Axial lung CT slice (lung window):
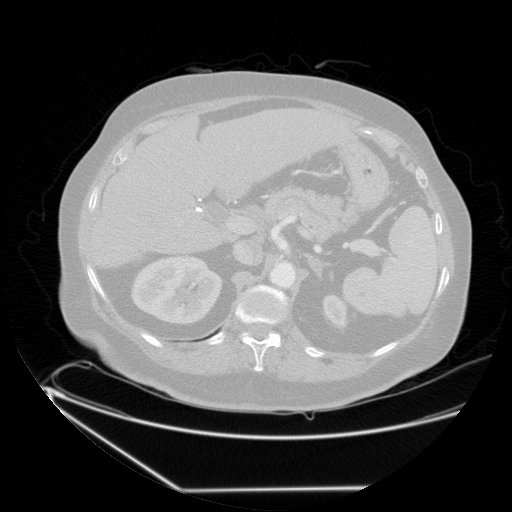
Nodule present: no